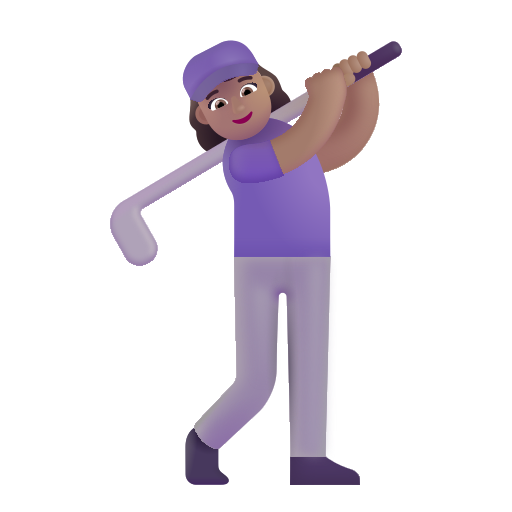
woman golfing color